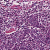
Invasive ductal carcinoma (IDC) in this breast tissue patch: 1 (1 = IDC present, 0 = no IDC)